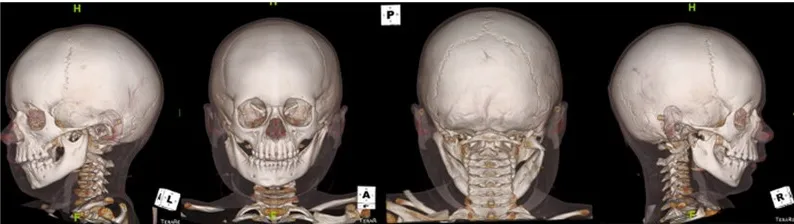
CT craniomaxillofacial findings revealed a complex, tripartite mandibular fracture, including bilateral condylar fractures with lateral dislocation of the left condyle and a symphyseal fracture. Specifically, there was a comminuted left condylar fracture with medial and inferior displacement of the fracture fragments as well as lateral and inferior dislocation of the intact lateral aspect of the condyle; near complete right subcondylar fracture with lateral apex angulation as well as medial and inferior dislocation of the right mandibular condyle; a mildly distracted oblique left parasymphyseal fracture; retrognathism; and, associated perimandibular soft tissue edema with mild subcutaneous edema on the right, and a 1.0 cm hematoma adjacent to the left mandibular condyle.
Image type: radiology (ct)